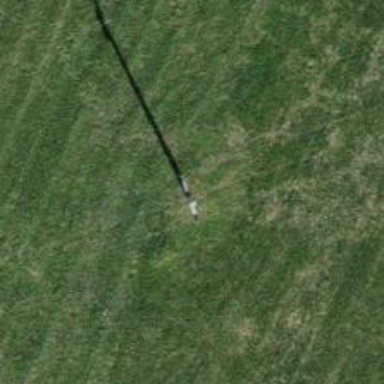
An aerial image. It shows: Minor power line.